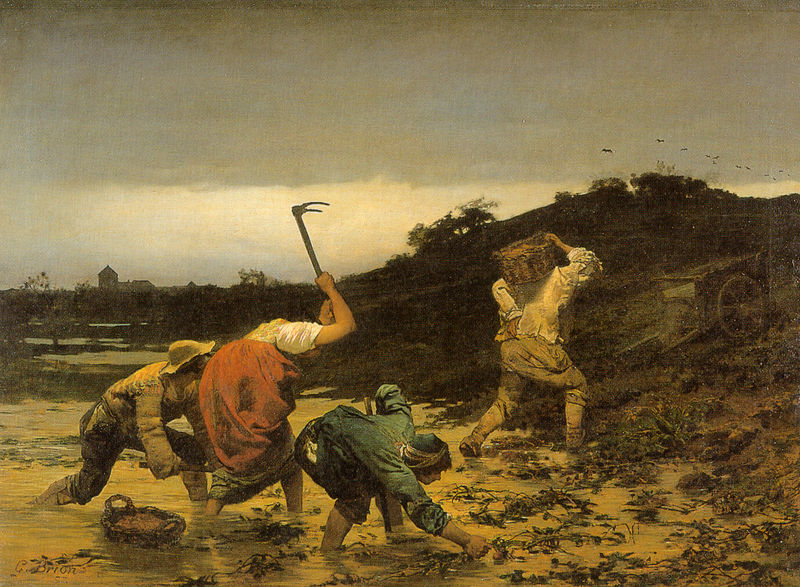
Titel: Kartoffelernte während der Rheinüberschwemmung von 1852, Elsaß
Künstler: Gustave Brion
Standort: Nantes
Institution: Musée des Beaux-Arts
Schlagwörter: baum, berg, blau, dunkel, gemälde, himmel, mann, meer, vogel, wasser, wolken, bäume, fluss, frauen, gelb, grün, kirchturm, landschaft, menschen, mädchen, ocker, sand, see, stadt, teich, ufer, abend, braun, frankreich, frau, grau, hut, hüte, licht, männer, orange, rücken, schwarz, szene, weiss, ölbild, gebäude, gras, haus, rot, tuch, wolke, beige, rock, hose, arme, tragen, holland, signatur, bach, erde, feld, horizont, hügel, natur, vögel, gewässer, kirche, sonne, figur, realismus, tücher, kind, pflanze, pflanzen, arbeit, bauern, fliegen, genre, karren, räder, turm, vogelschwarm, weiher, gemüse, ranken, bewölkt, schürze, strand, ort, arbeiten, ernte, feldarbeit, körbe, sammeln, dorf, sonnenuntergang, herbst, sigantur, arbeiter, figuren, holzkarren, karre, rad, wagen, blue, church, hat, men, people, red, white, gray, green, grey, painting, woman, yellow, kopftuch, strohhut, korb, brown, junge, sonnenhut, abendrot, bauer, regen, bücken, suchen, algen, seen, bedeckt, wasserpflanzen, schwarm, schlamm, sumpf, werkzeug, moor, kartoffeln, clouds, sky, sonnenschein, building, field, hill, house, landscape, peasant, sea, shore, water, dreck, landwirtschaft, gebückt, graben, torf, sammlung, river, plants, muscheln, sammler, color, bird, ausholen, birds, abenddämmerung, hacke, wet, peasants, human, basket, matsch, cart, crop, hauen, millet, ernten, farm, farmer, wagon, reis, flußbett, work, working, kartoffelernte, farmers, bank, rennaisance, humans, carry, carrying, marsh, swamp, match, wheel, ernete, wheelbarrow, workers, harke, mud, tool, mühsam, reisfeld, goldgräber, seeen, goldsucher, tang, brion, morest, mühsame arbeit, schufterei, sonnee, hoe, setzling, fruits, farming, rake, planting, toil, harvest, baskets, filed, oyster, pick, collecting, barrow, panting, raking, bending over, heel, picking, bagon, cornfield, flooded, schlagen